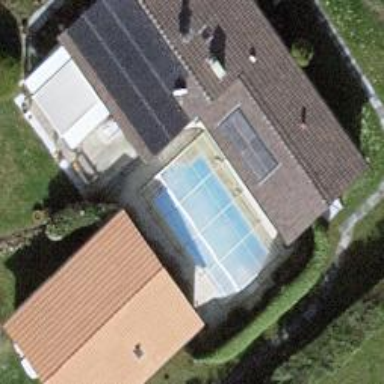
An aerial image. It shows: Swimming pool located in leisure land.